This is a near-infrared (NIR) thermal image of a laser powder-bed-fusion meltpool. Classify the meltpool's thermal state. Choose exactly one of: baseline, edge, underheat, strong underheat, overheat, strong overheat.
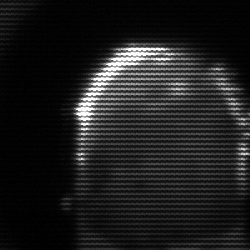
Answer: baseline